Question: I want to color certain rows in my dataGridview and do so succesfully with the below code, however once I add more rows to my datagridview, they all reset to white.
This code checks all the rows from a previous collection that made it in the datagridview and colors them lightblue.
These rows are matched by sets, and the background color indicates what rows are together and every set it alternates between white and blue.
Adding another set of rows to the datagridview resets the background color to white for all previous rows in the datagridview and I have no clue why, should I overload a certain event? I'm at a loss.
This is the only instance of me changing the color of anything and I have no events of any kind overwritten.
'''
List<DataRow> dgvr = new List<DataRow>();
foreach(DataGridViewRow row in dataTaken1.SelectedRows)
{
// Adding selected rows from the first datagridview to the set
}
foreach (DataGridViewRow row in dataTaken2.SelectedRows)
{
// Adding selected rows from the second datagridview to the set
}
foreach(DataRow row in dgvr)
{
dataTable1.Rows.Add(row); // This is the dataTable that is bound to the datagridview
dataTable1.AcceptChanges();
dataGridView1.Update();
}
if (bordercolor % 2 == 1)
{
foreach (DataRow row in dgvr)
{
dataGridView1.Rows[dataTable1.Rows.IndexOf(row)].DefaultCellStyle.BackColor = Color.LightBlue;
}
}
bordercolor++; // ensures that the next set has a different background color
'''
Here is a picture showing how i want my rows to show, alternating colors between sets, for example, grey being odd numbered sets color and light blue being even numbered sets color.

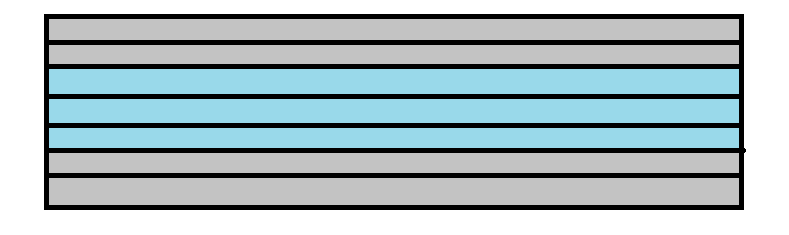
Answer: You may want to check this property instead of doing it manually:
- <URL>